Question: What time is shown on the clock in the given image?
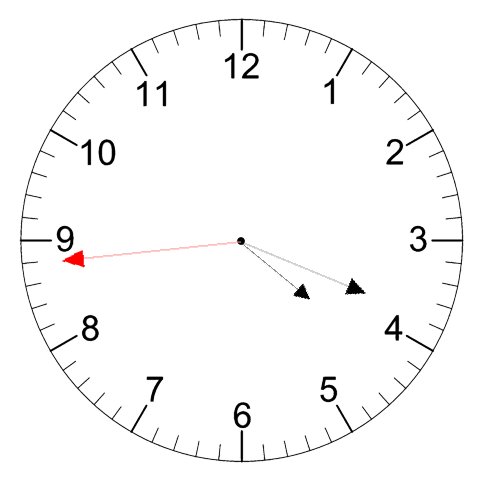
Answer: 04:18:44